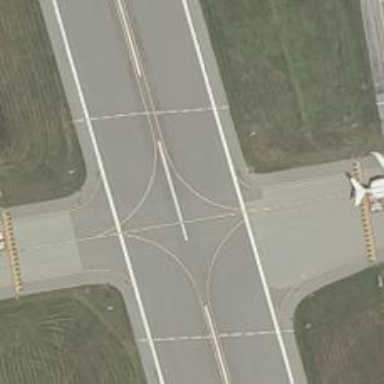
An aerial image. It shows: View of taxiway at the airport.